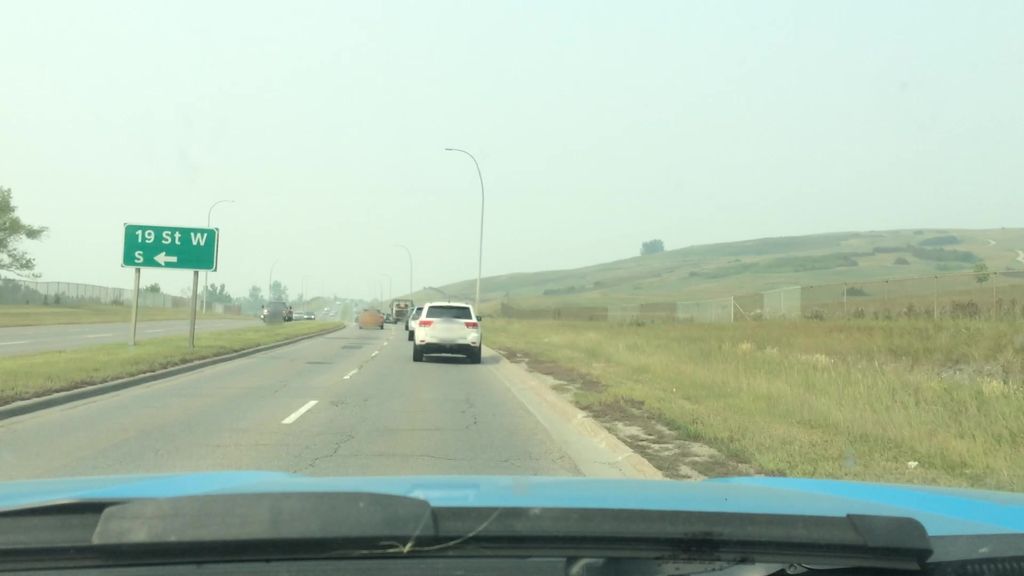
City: calgary